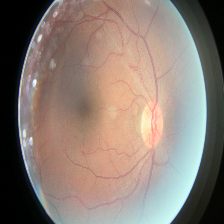
Diabetic retinopathy grade: Moderate